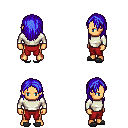
a pixel art fantasy rpg character, male body template, human, tanned skin, white long-sleeve shirt, red pants, blue long hairstyle, gray slippers, four views (front, back, left, right), 2x2 character sprite sheet, small pixel art, hard edges, no anti-aliasing